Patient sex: M
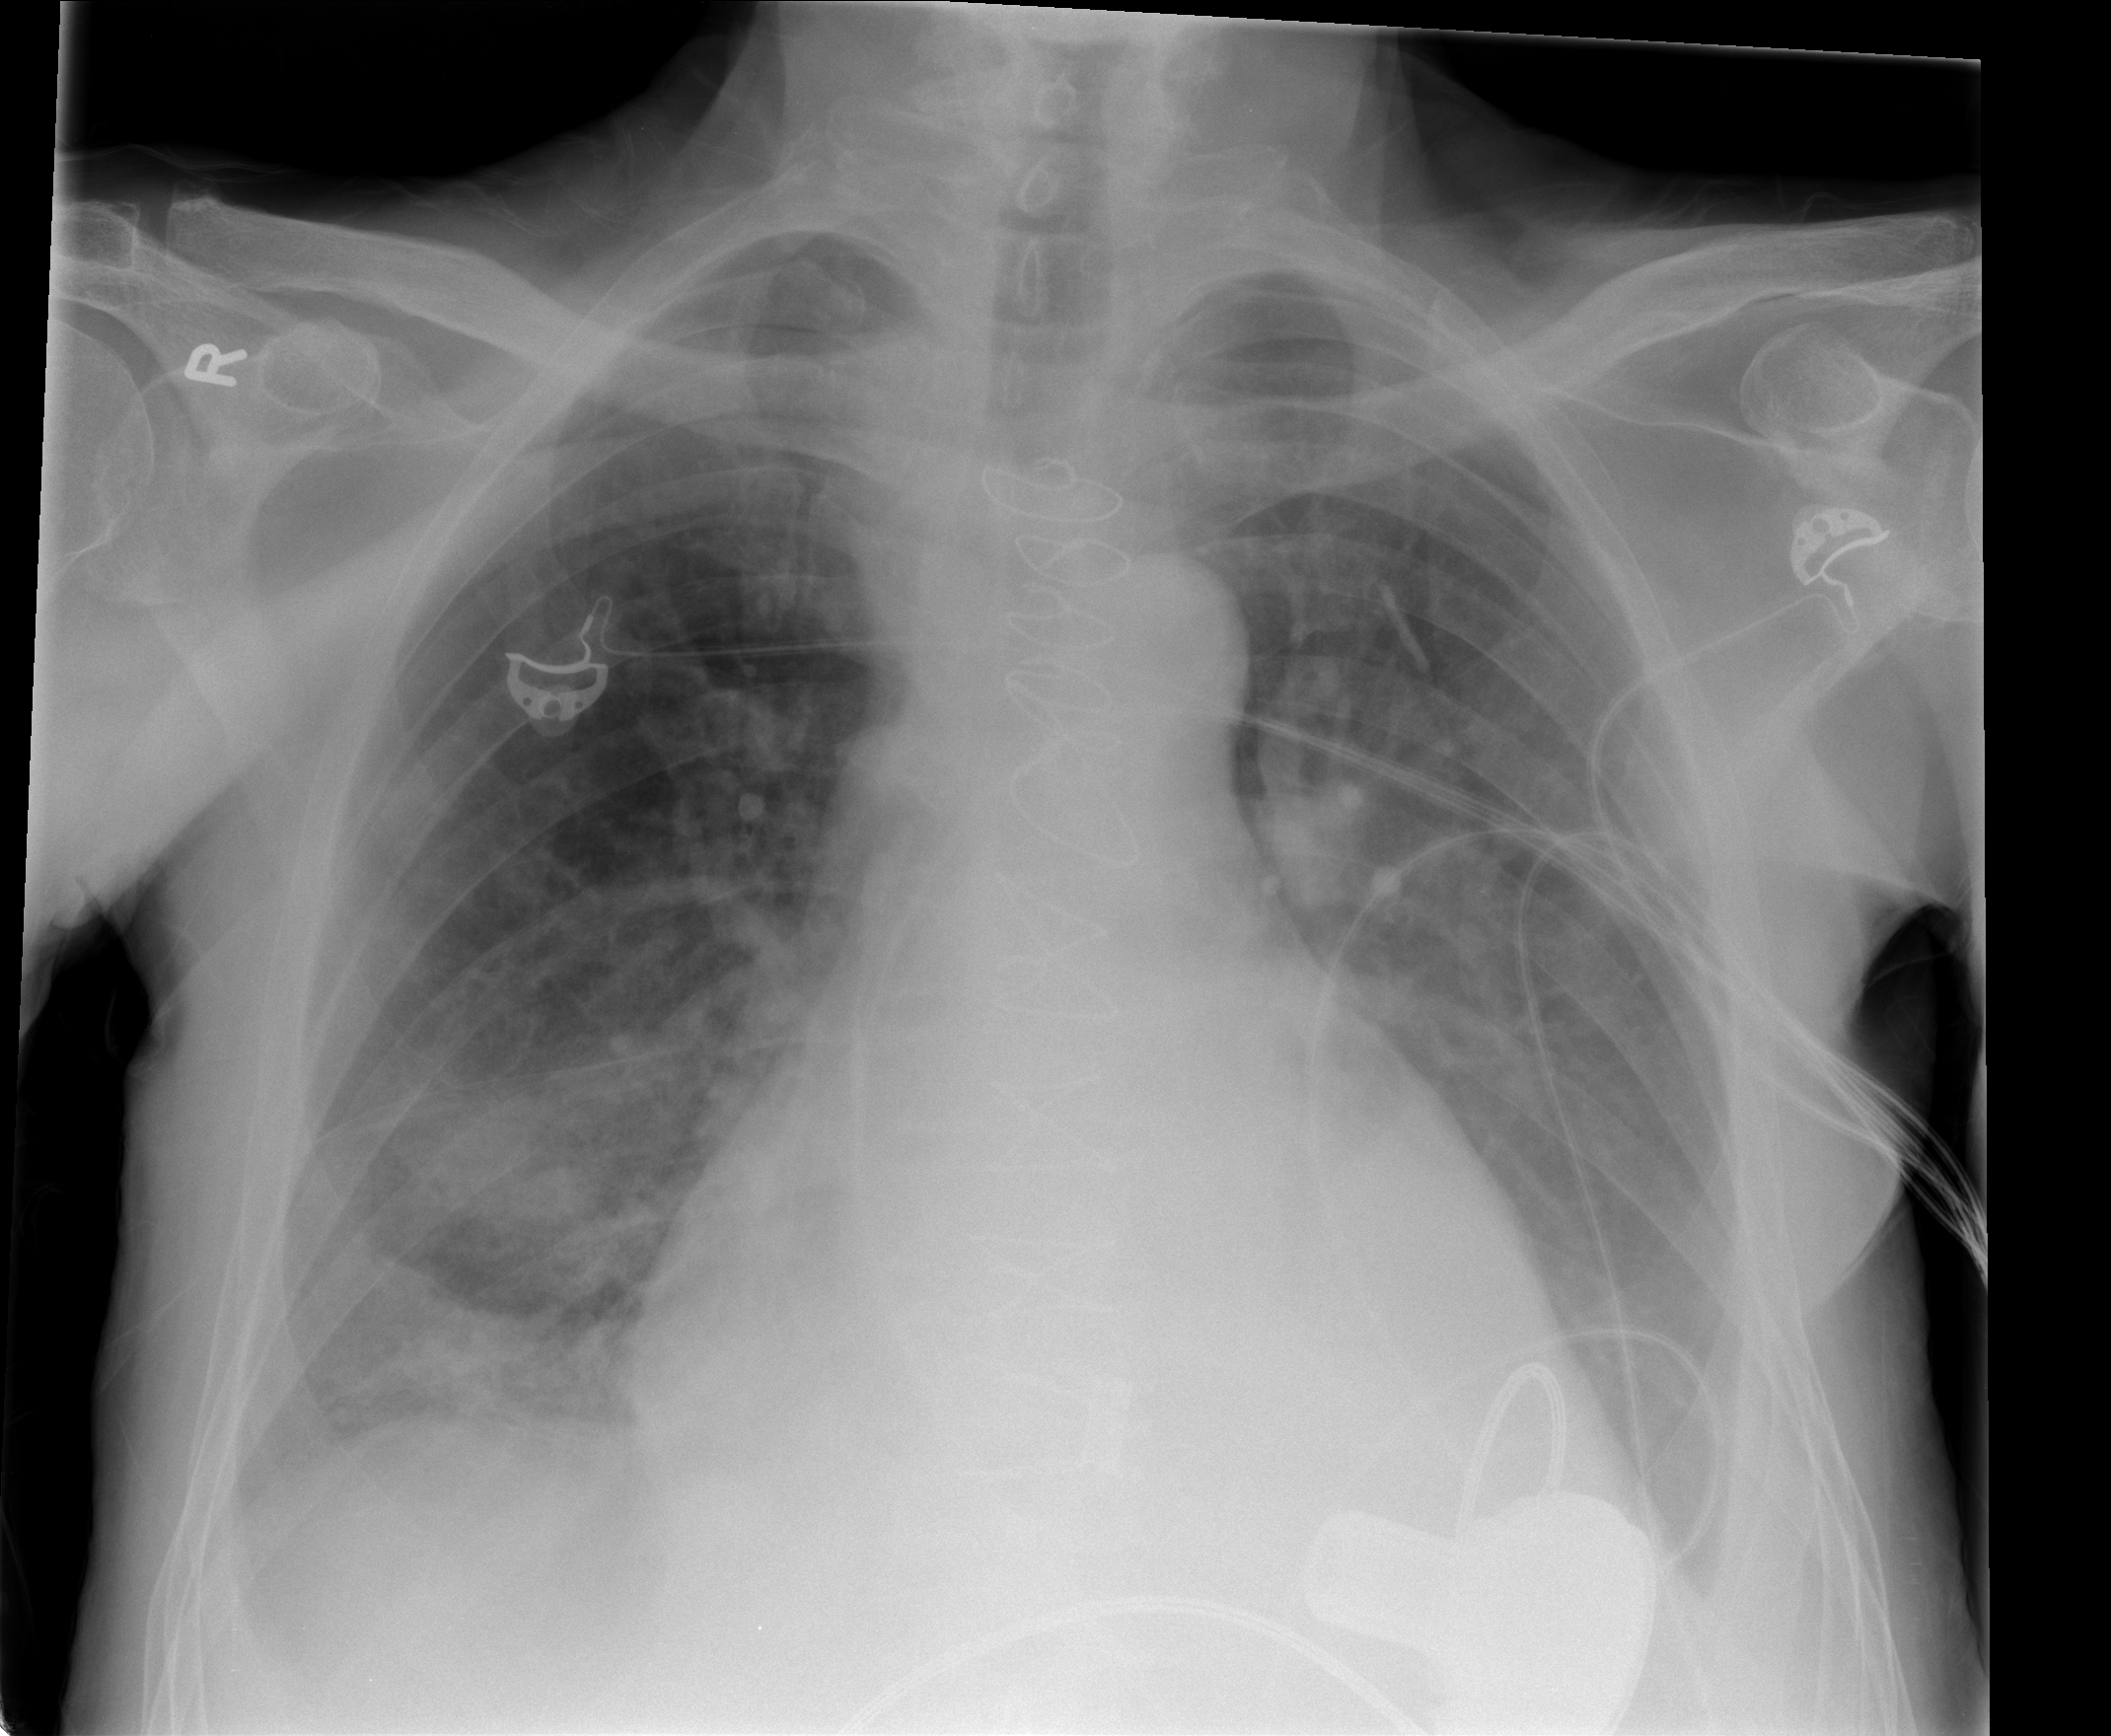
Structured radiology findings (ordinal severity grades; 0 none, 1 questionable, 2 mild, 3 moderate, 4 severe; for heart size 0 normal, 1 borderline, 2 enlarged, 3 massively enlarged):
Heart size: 3
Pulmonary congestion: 2
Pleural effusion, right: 2
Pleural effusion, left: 2
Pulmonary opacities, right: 2
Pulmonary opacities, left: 0
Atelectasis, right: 2
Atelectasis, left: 2